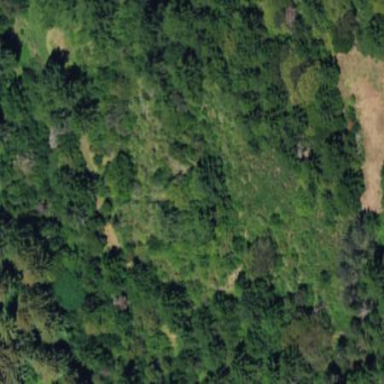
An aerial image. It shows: Patch of scrub vegetation.